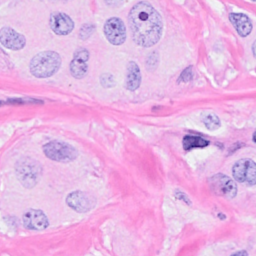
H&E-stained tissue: Breast